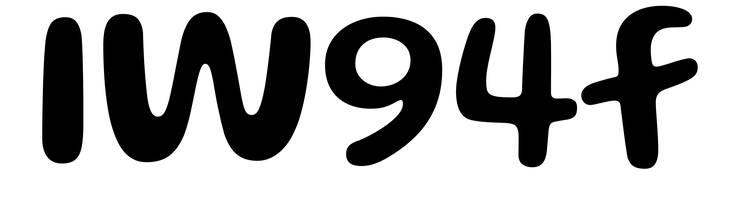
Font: Gluten_Medium